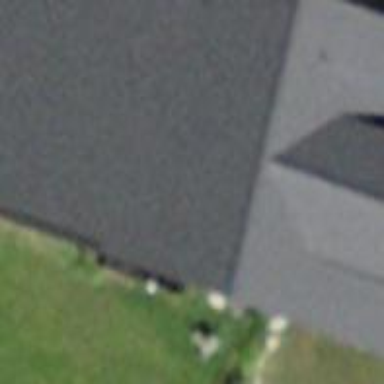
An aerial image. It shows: Building with tiled roof.